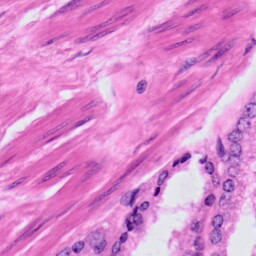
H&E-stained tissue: Prostate